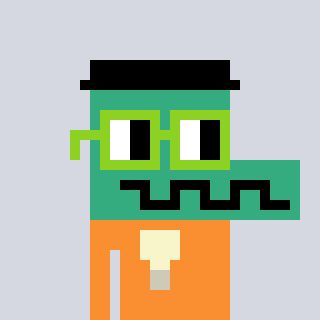
a pixel art character with square light green glasses, a crocodile-shaped head and a orange-colored body on a cool background